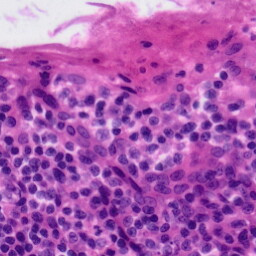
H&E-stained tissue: Tonsil